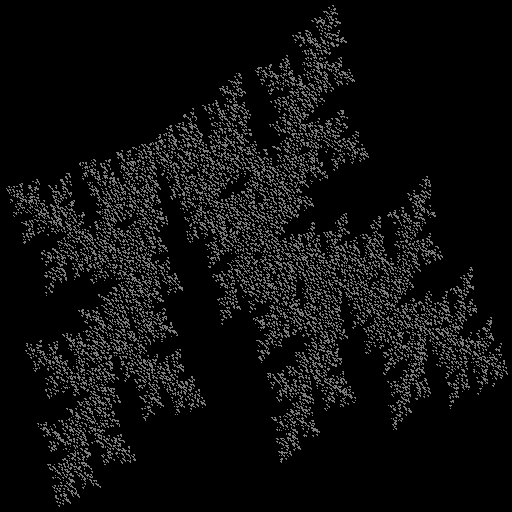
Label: a3